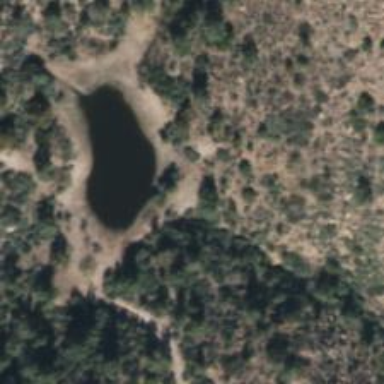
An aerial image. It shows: Reservoir.